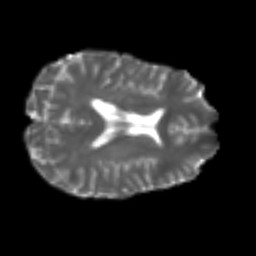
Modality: T2w
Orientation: axial
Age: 40
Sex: female
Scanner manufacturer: siemens
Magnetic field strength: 3 T
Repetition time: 4.987 s
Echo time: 0.0792 s